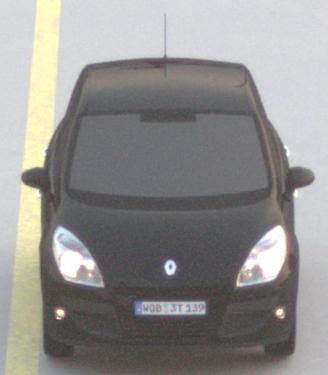
Make: Renault
Model: Scénic 1.6 16V 110
Detailed model: Scénic (III)
Model produced from: 2009/06
Model produced until: 2010/08
Doors: 5
Color: black
Road condition: dry road
Daytime: dawn
Contrast: low contrast